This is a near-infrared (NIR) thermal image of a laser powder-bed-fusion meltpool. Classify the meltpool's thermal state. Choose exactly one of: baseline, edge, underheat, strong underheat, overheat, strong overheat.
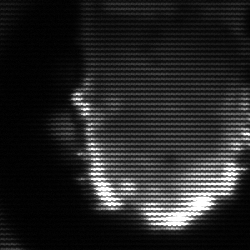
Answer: baseline